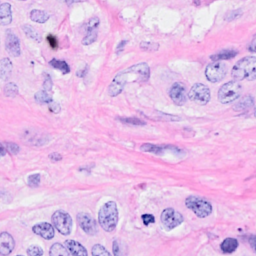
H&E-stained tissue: Breast